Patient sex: M
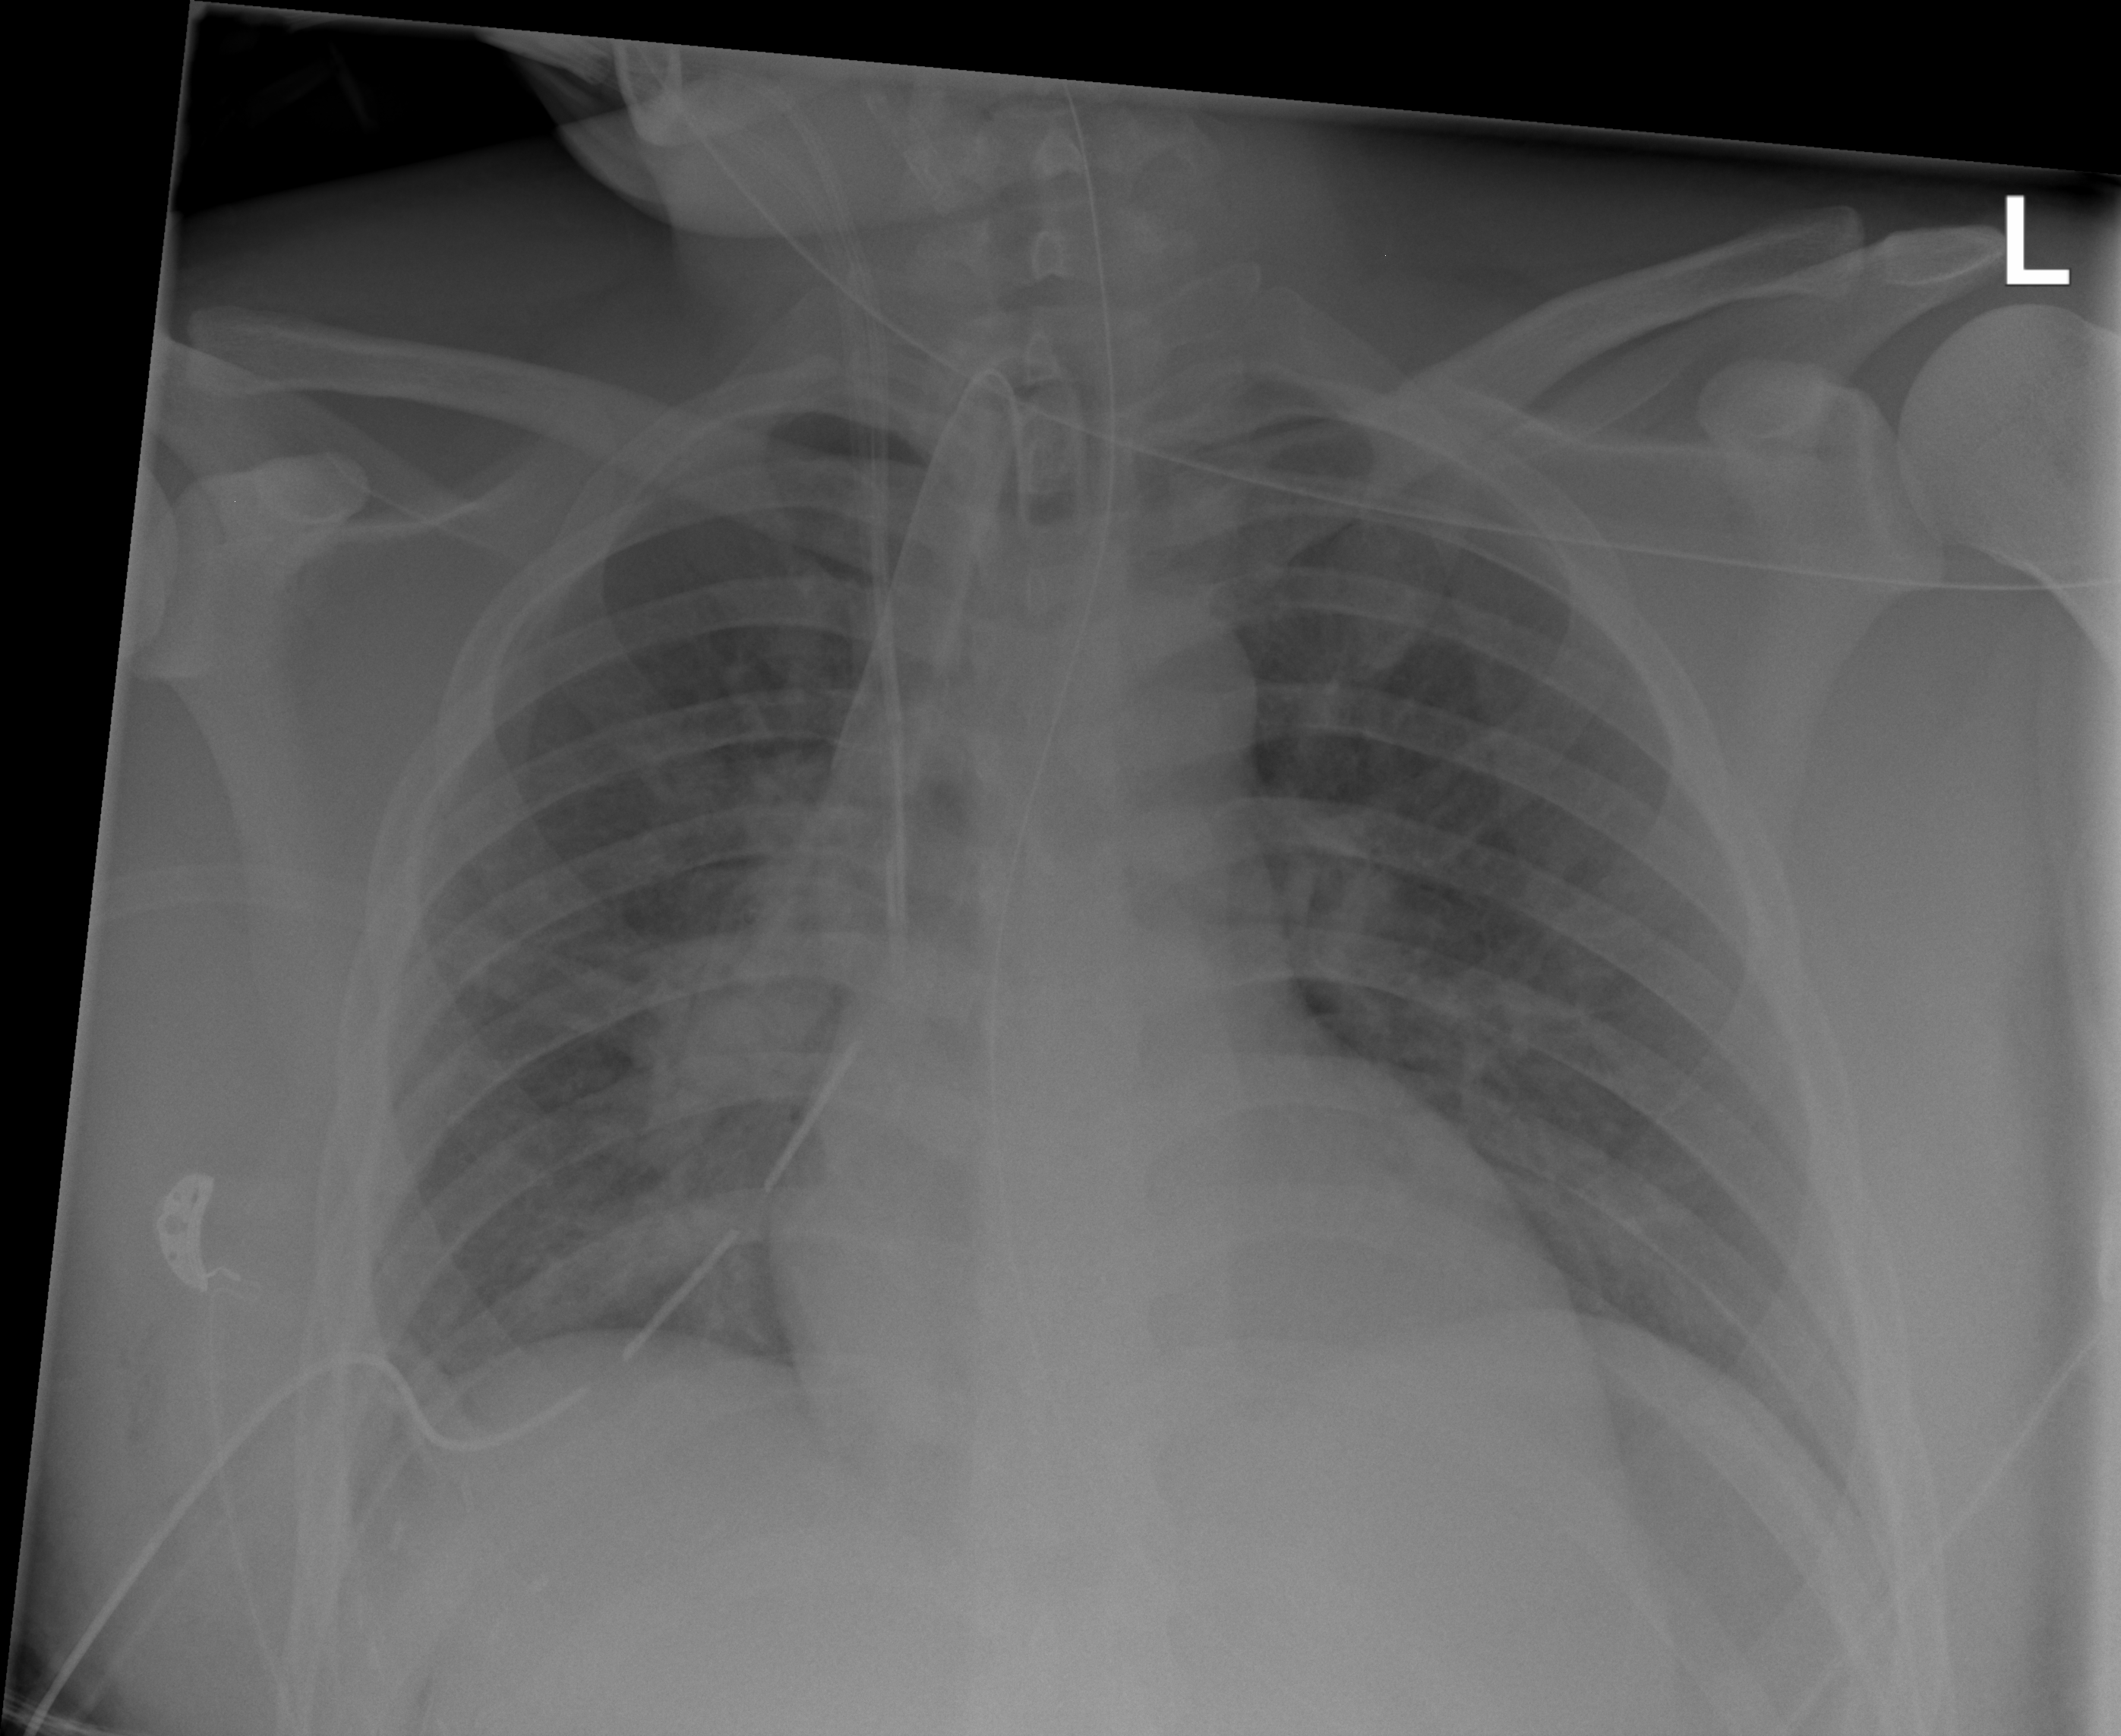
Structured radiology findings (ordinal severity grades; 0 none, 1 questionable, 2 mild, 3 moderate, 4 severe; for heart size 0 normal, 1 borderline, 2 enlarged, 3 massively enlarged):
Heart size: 1
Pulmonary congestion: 0
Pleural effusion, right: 0
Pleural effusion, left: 1
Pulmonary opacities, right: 0
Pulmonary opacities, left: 0
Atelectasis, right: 2
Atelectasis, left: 0